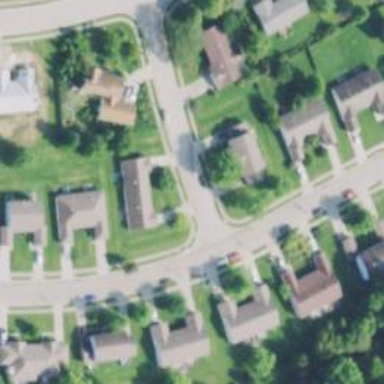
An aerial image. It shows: Residential road with separate sidewalk.